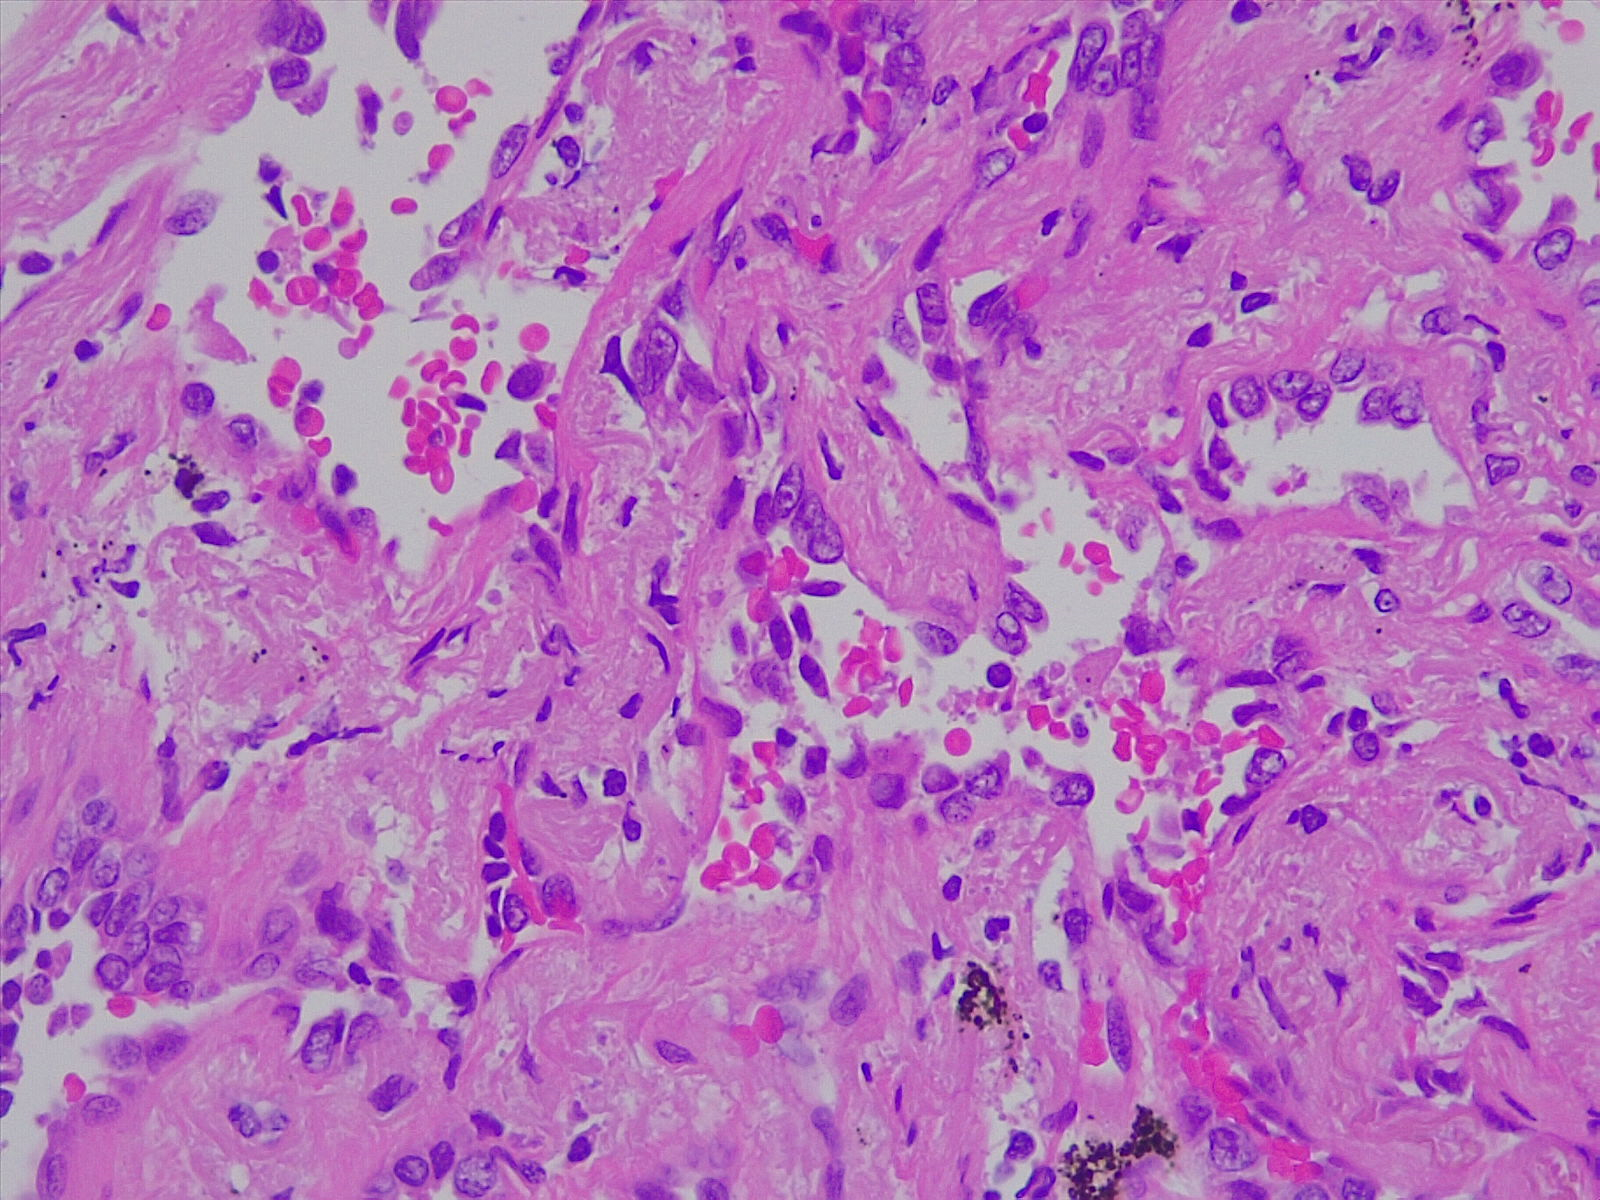
Label: lung adenocarcinoma, well differentiated